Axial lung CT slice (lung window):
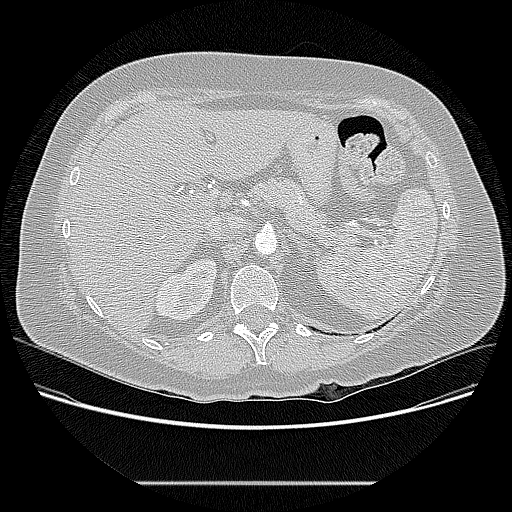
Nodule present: no